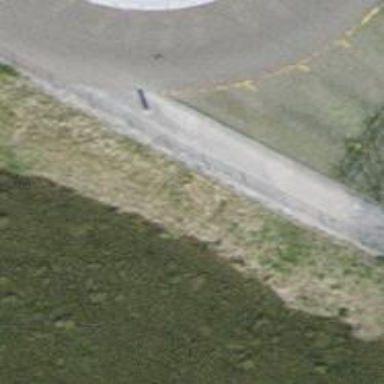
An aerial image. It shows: Bollard barrier.